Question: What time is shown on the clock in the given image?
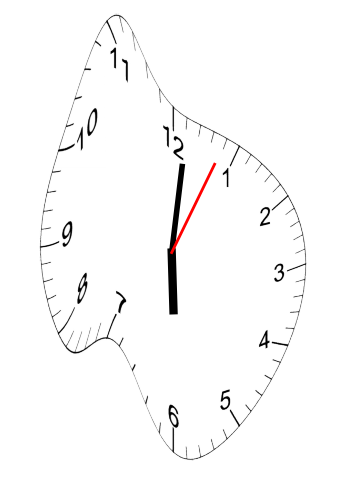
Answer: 06:01:04